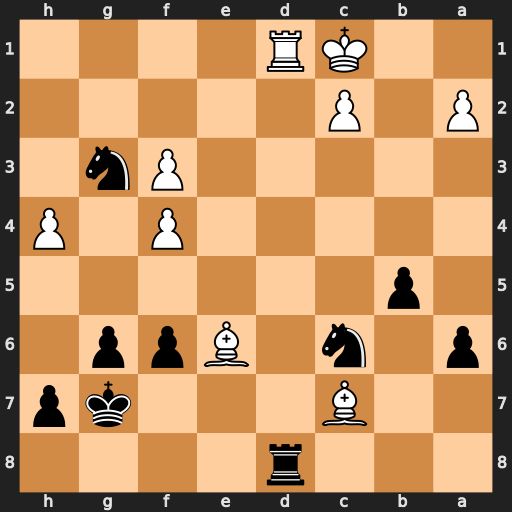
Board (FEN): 3r4/2B3kp/p1n1Bpp1/1p6/5P1P/5Pn1/P1P5/2KR4
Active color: b
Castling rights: -
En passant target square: -
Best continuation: Ne2+ Kb2 Rxd1